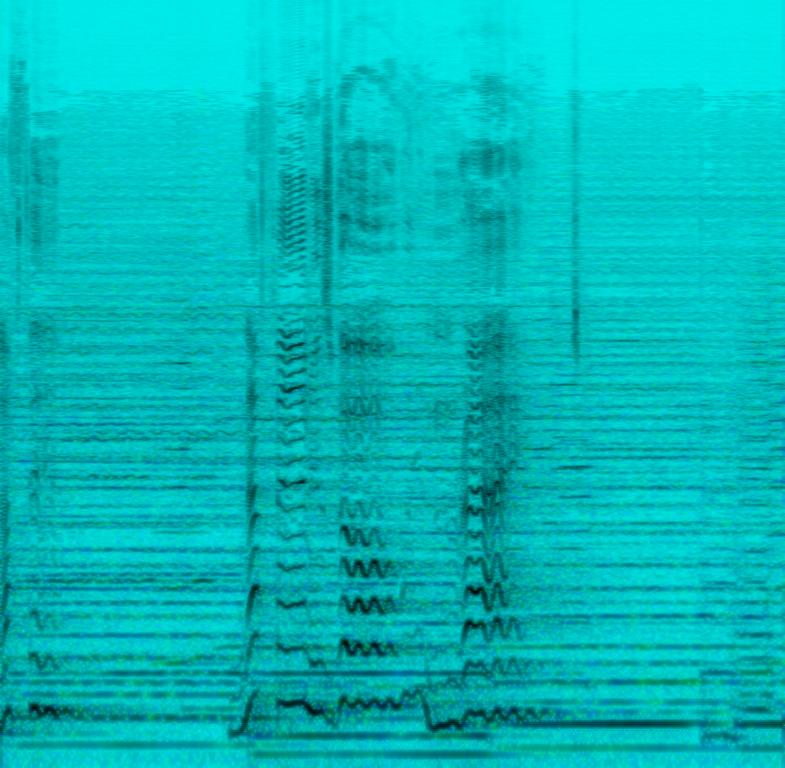
A female singer sings this beautiful melody. The tempo is medium with a string section harmony and a strong bass line. The audio quality is poor. The song is a retro pop hit with inspiring and romantic vibes.